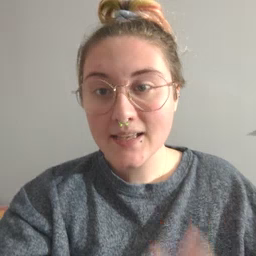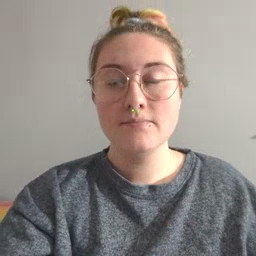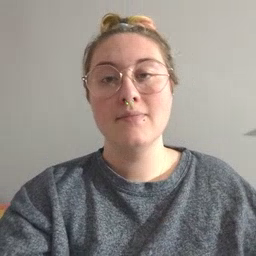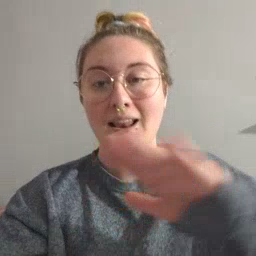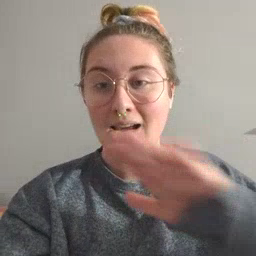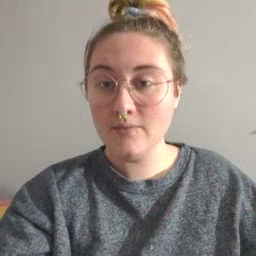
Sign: clean